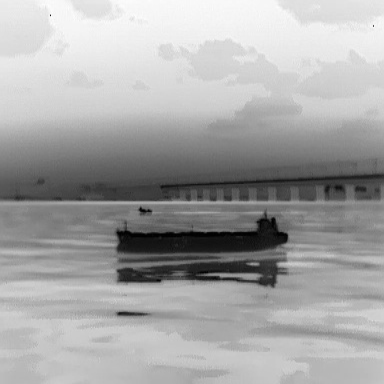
There are two objects shown in the infrared image, including a warship, and a liner.